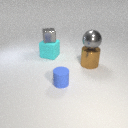
small gray metal cube behind large gray metal sphere